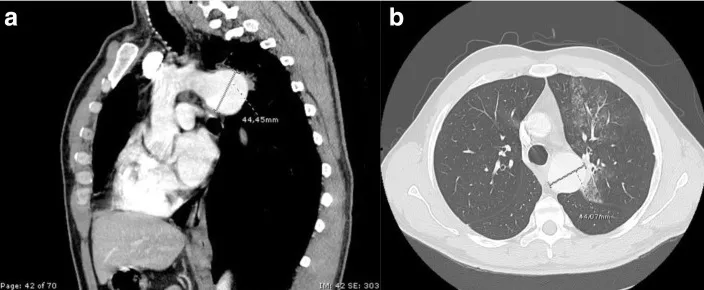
Panel a Longitudinal reconstruction of chest CT scan image showing the aneurysmal dilatation of thoracic aorta. Panel b Axial reconstruction of chest CT images showing the maximal diameter of the aortic aneurism (44,07 mm) and the ground glass opacities at the left upper lobe.
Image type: radiology (ct)